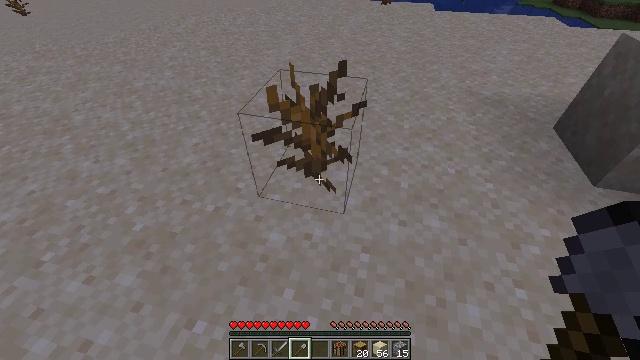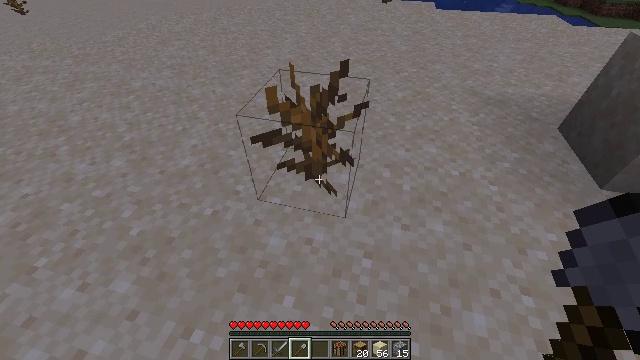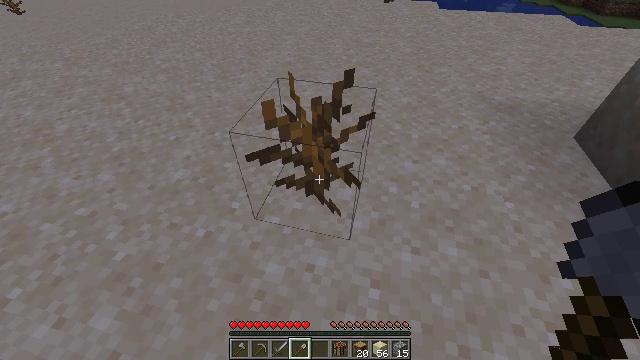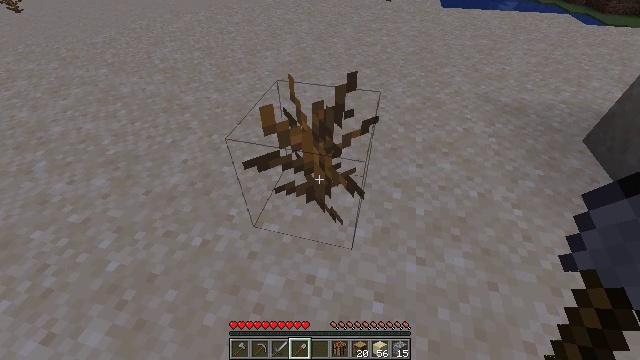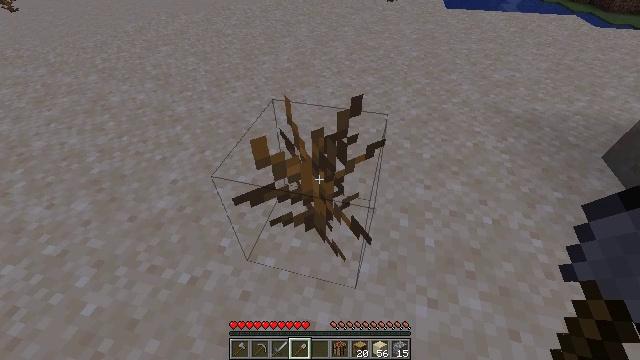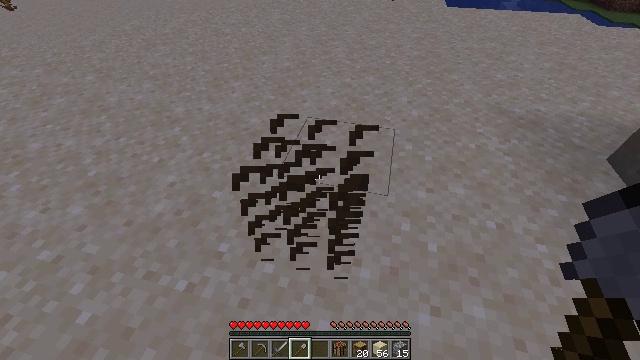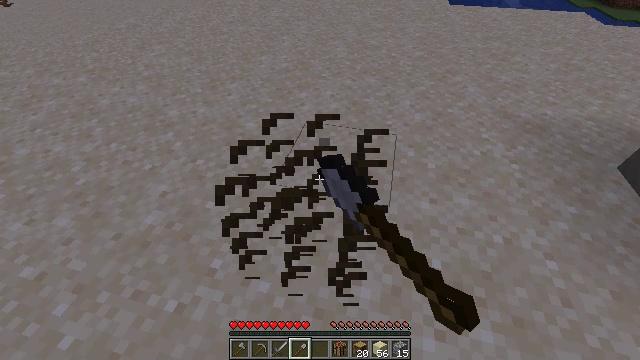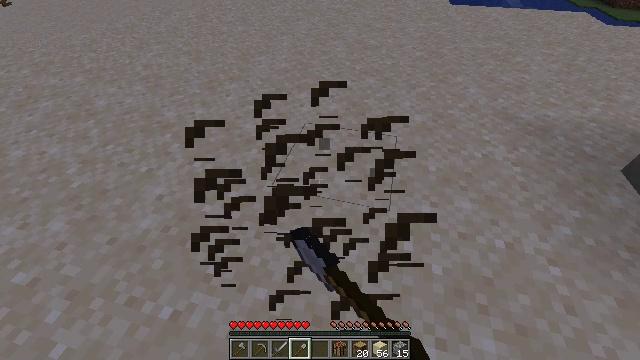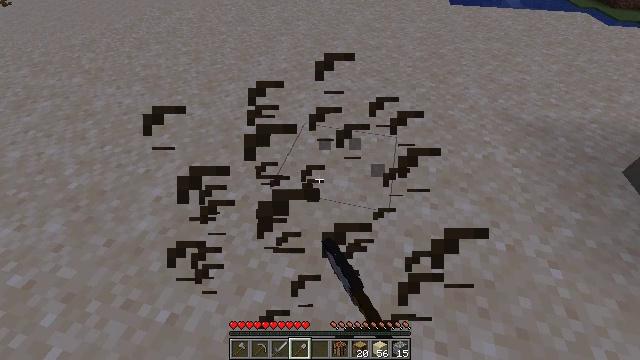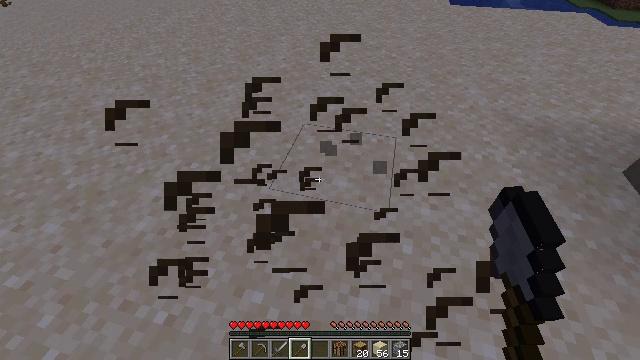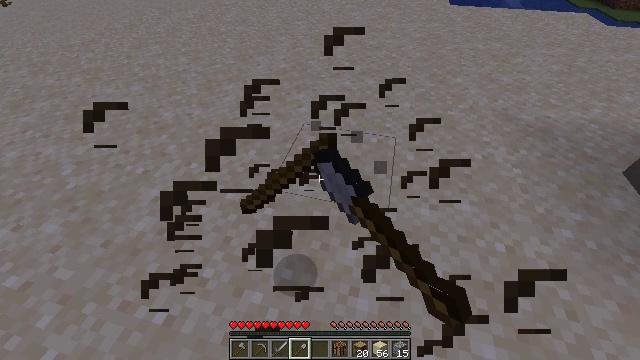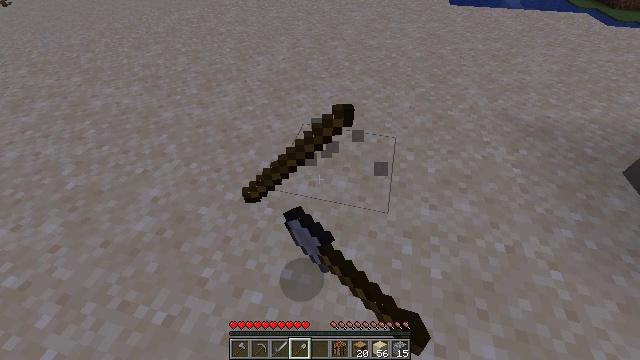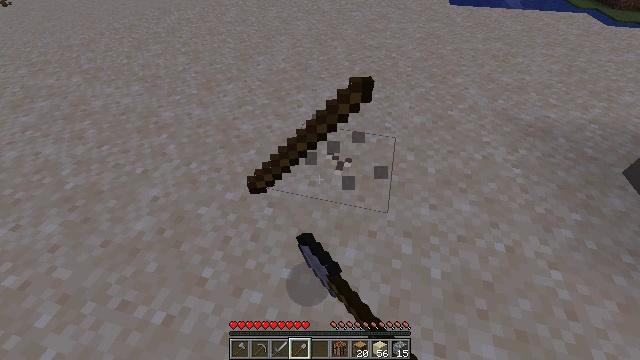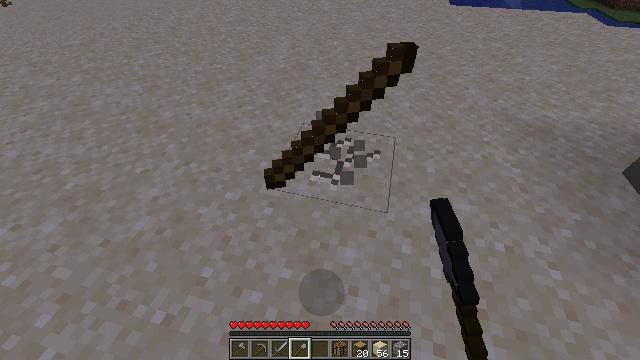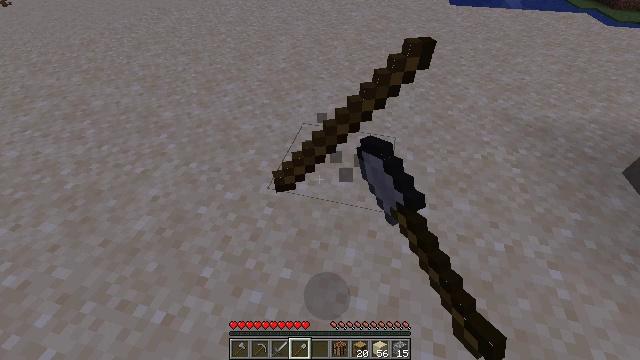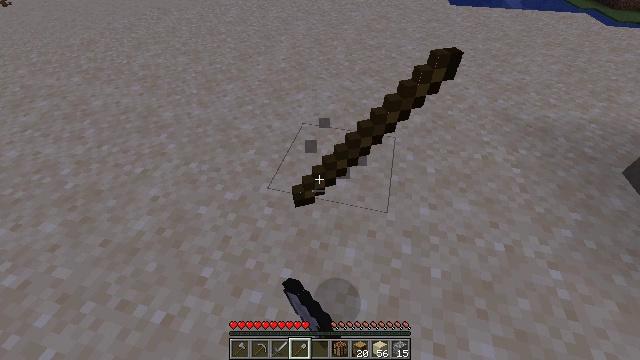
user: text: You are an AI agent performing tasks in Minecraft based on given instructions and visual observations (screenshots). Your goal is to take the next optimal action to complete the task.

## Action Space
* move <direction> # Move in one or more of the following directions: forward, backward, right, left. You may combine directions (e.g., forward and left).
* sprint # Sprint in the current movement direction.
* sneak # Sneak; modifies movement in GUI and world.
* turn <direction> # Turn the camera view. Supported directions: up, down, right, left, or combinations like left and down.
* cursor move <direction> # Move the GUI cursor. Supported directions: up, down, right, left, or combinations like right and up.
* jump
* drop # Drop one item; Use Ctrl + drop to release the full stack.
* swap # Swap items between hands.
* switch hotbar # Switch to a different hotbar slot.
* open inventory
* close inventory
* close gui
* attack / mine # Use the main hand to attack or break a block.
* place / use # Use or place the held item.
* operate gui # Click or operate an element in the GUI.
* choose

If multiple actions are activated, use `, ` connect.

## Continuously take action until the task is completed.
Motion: motion action
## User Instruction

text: Left click to mine the dead bush.
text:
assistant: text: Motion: move forward
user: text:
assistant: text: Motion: move forward
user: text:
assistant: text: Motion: move forward
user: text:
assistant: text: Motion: move forward
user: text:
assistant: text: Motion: attack / mine
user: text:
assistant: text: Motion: attack / mine
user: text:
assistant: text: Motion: attack / mine
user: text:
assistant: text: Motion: attack / mine
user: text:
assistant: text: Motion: attack / mine
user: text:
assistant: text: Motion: attack / mine
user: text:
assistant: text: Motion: attack / mine
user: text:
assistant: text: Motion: attack / mine
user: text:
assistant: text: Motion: attack / mine
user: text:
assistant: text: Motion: no_op
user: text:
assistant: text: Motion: no_op
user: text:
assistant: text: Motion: no_op
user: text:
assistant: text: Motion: no_op
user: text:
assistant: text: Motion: no_op
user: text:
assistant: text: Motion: no_op
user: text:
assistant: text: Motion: no_op
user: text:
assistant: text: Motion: turn right
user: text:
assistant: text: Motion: turn right
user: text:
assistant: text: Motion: turn right
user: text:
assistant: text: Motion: no_op
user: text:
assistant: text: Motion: turn right and down
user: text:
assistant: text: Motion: turn right and down
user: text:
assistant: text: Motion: turn right and down
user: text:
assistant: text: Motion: turn right and down
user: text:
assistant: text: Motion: turn right and down
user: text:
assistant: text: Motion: turn right